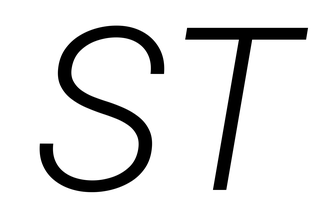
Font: Roboto-Italic_Light_Italic